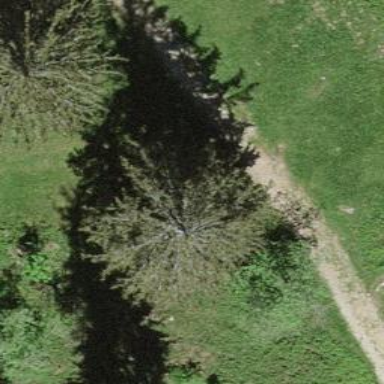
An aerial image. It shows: Evergreen tree with needle-leaved leaves.